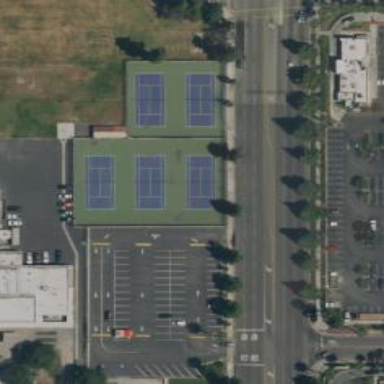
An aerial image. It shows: Tennis court in leisure pitch.